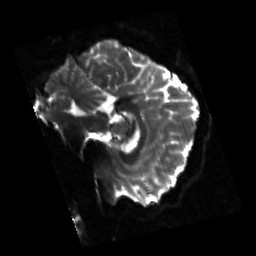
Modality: sbref
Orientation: sagittal
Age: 24
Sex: female
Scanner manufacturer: siemens
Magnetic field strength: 3 T
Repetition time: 3.23 s
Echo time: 0.0892 s